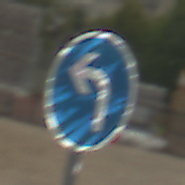
Verkehrszeichen: VorgeschriebeneFahrtrichtungLinks
Umgebung: Outdoor, Suburban
Tageszeit: MorningAfternoon
Wetter: PartlyCloudy
Licht: Natural
Jahreszeit: NotSpecified
Kontrast: LowContrast